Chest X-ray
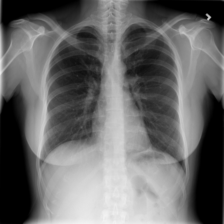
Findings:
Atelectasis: negative
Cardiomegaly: negative
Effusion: negative
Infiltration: negative
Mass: negative
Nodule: negative
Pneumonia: negative
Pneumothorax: negative
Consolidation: negative
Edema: negative
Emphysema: negative
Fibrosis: negative
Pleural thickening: negative
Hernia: negative